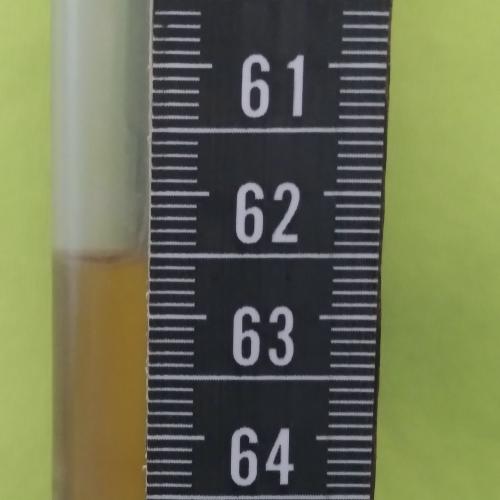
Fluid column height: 62.5 cm